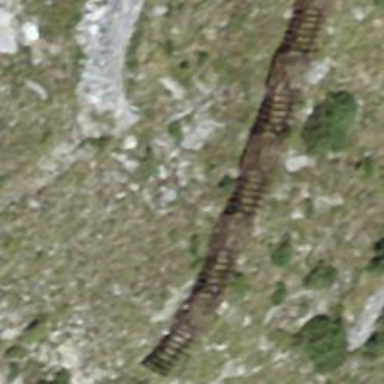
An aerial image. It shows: Snow fence made of wall.